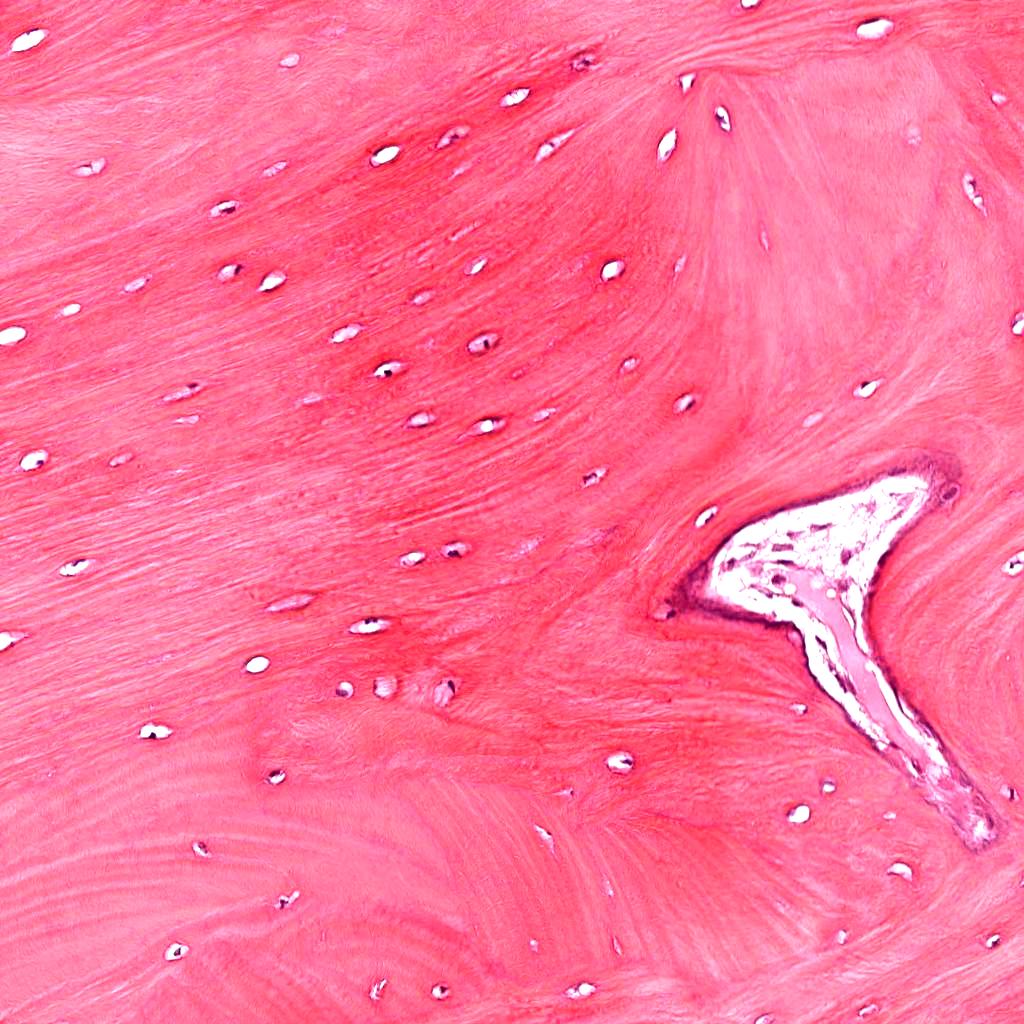
Label: Non-Tumor